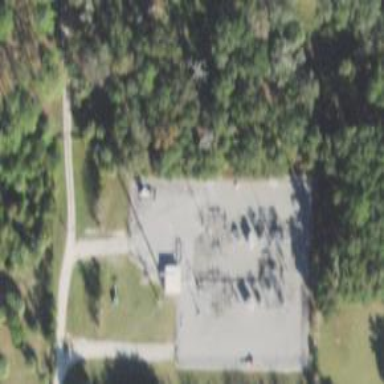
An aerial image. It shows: Distribution-level outdoor power substation surrounded by chain link fence.